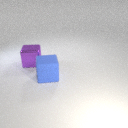
large purple metal cube to the left of large blue rubber cube